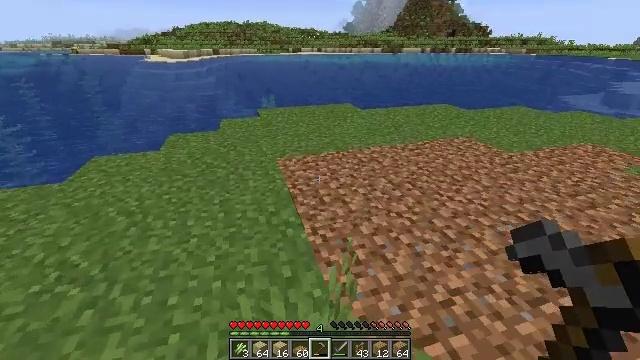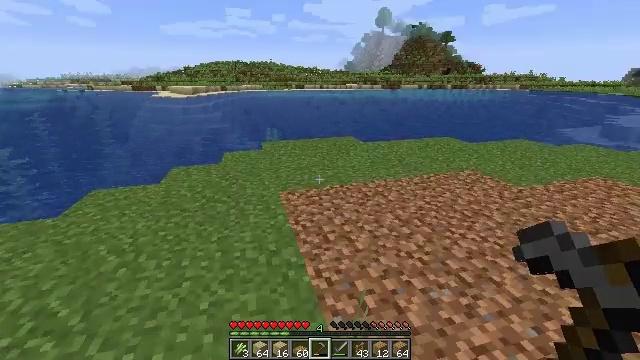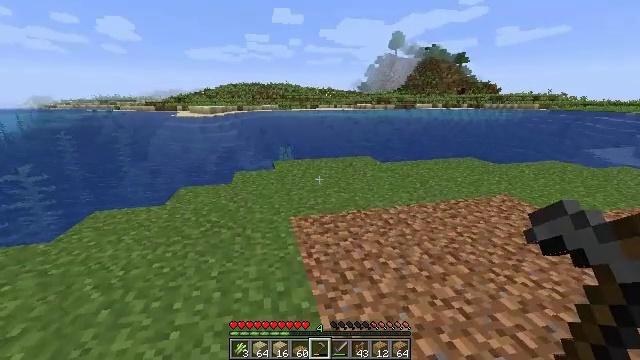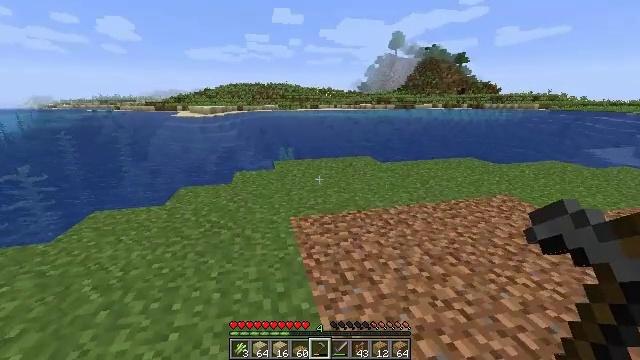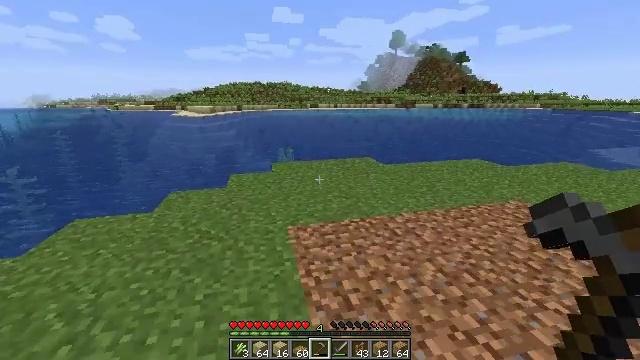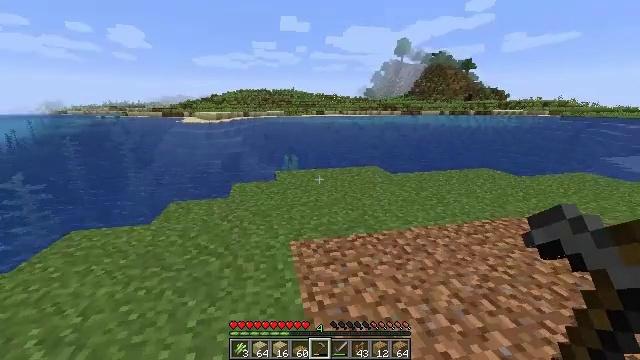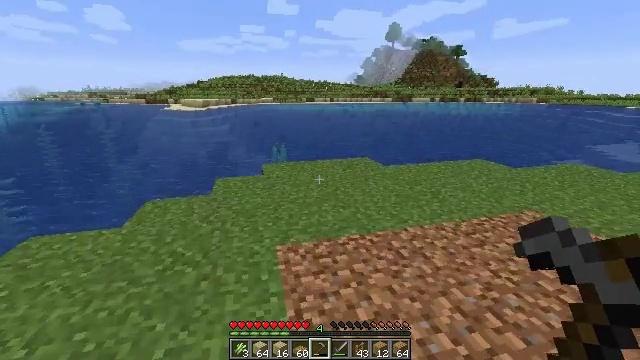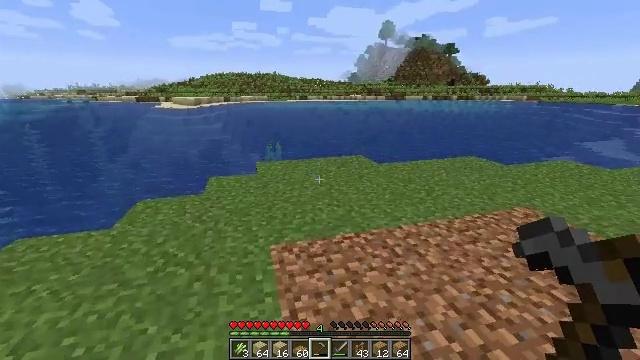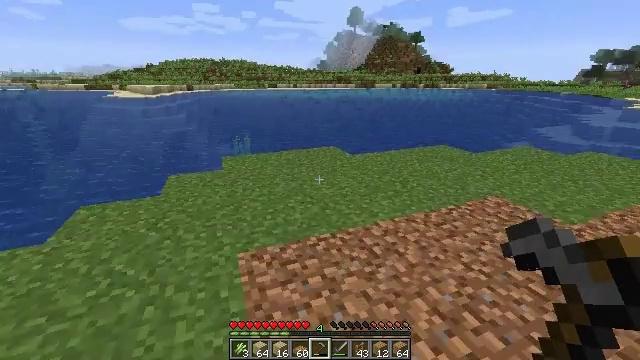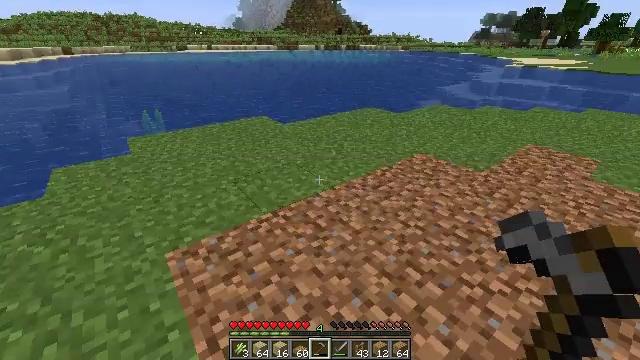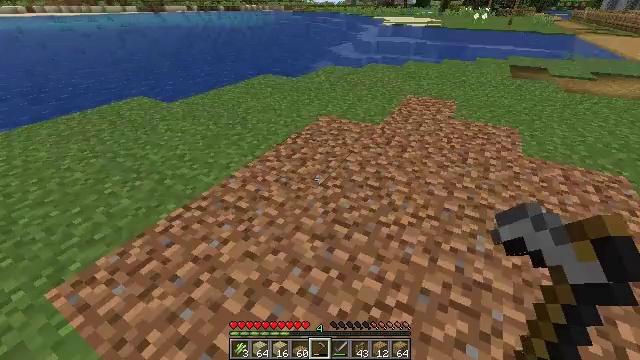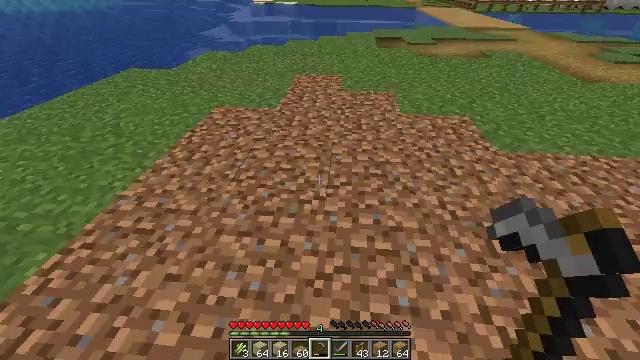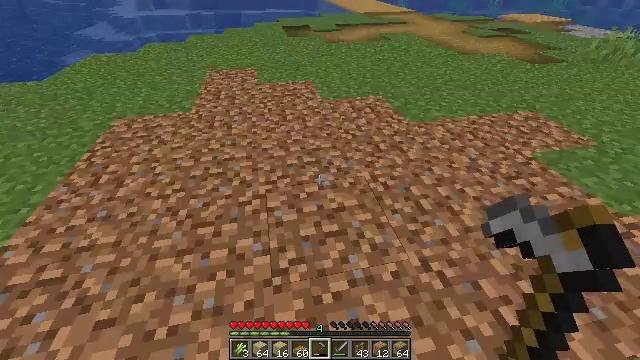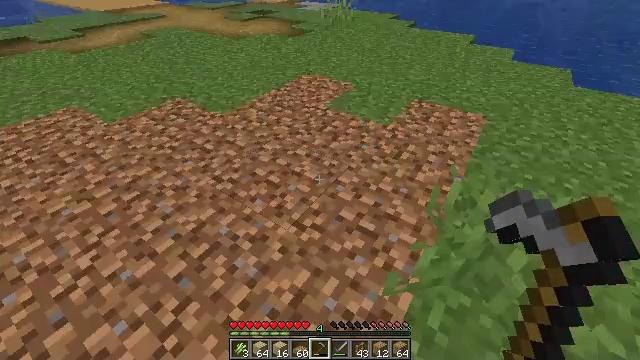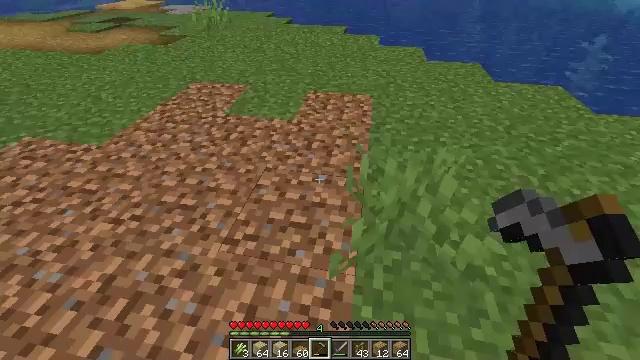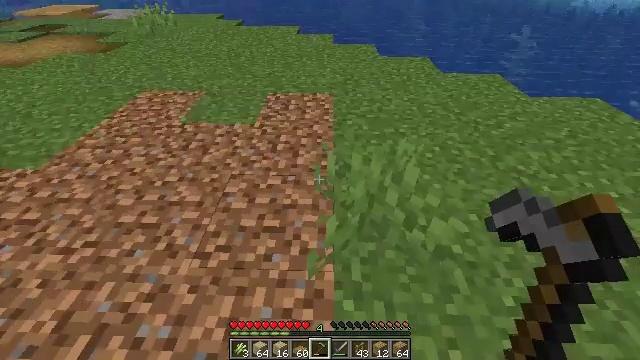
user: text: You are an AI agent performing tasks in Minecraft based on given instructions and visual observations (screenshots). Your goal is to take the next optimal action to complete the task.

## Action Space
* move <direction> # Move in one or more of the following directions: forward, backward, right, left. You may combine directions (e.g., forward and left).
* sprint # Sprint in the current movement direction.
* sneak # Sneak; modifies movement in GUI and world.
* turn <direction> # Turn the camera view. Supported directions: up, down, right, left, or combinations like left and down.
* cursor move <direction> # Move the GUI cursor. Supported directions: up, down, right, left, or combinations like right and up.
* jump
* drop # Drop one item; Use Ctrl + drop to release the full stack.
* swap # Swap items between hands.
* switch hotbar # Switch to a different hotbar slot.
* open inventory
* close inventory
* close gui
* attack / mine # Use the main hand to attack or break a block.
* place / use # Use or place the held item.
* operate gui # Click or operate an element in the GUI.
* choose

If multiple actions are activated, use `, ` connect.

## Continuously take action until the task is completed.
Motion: motion action
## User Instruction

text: Clear the ground by mining grass.
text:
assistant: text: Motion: move forward, turn up
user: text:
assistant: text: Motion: move forward, turn left and up
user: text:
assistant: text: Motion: move forward
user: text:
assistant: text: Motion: move forward
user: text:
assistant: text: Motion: move forward, turn left and up
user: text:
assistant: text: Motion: move forward, turn right and down
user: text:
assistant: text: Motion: move forward, turn right
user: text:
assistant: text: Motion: move forward, turn right and down
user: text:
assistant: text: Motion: turn right and down
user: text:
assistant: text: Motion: turn right and down
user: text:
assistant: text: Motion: turn right and down
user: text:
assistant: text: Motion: turn right and down
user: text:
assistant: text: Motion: turn right and down
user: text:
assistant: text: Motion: turn right
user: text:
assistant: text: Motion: turn right
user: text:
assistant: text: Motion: turn right
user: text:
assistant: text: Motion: turn right and down
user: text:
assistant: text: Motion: turn right and down
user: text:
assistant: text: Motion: turn down
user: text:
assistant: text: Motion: turn down
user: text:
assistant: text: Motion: move forward, turn down
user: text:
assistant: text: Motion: move forward, turn right and down
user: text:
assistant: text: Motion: move forward, turn right
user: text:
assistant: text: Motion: move forward, turn right
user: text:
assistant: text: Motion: no_op
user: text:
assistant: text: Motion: turn left and up
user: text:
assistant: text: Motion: turn left and up
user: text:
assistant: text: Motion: turn left and up
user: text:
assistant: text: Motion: turn left
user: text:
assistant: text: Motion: turn left